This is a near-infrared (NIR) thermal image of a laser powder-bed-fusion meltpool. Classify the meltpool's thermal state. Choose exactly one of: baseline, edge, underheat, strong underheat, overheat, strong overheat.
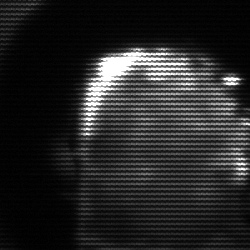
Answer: baseline